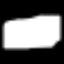
Label: pencil